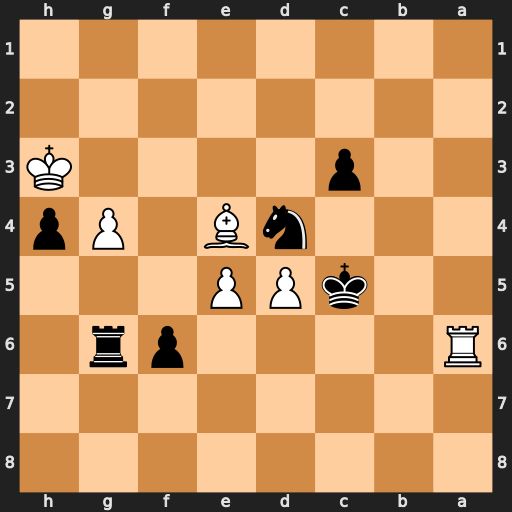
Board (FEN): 8/8/R4pr1/2kPP3/3nB1Pp/2p4K/8/8
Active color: b
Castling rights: -
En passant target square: -
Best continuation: f5 Ra5+ Kb4 Bxf5 Nxf5